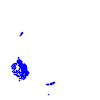
Particle: electron